Question: I've a trouble to parse JSON object to an html table. Basically my JSON data [EDITED] comes through looking like this:
'''
[
{
'category': 'Automotive (Motor)',
'month':8,
'month_now':'Aug',
'year':2018,
'lists':{
'total':1,
'price':591600
}
},
{
'category': 'Health',
'month_now':'Aug',
'month':8,
'year':2018,
'lists':{
'total':21,
'price':<PHONE>
}
}
]
'''
I want to create a table like this:

I want to add months start from Jan to Des, with null data if every month has no total value.
I have read a lot about the JSON format and my knowledge is very limited and I need help -__-
I was trying, here's my code :
'''
$(document).ready(function () {
var json = [{'category': Automotive (Motor),'month': 8, 'month_now': 'Aug', 'year': 2018, 'lists': {'total': 1, 'price': 591600}}, {'category': Health, 'month_now': 'Aug', 'month': 8, 'year': 2018, 'lists': {'total': 21, 'price': <PHONE>}}];
var tr;
for (var i = 0; i < json.length; i++) {
tr = $('<tr/>');
tr.append("<td>" + json[i].category + "</td>");
tr.append("<td>" + json[i].month + "</td>");
tr.append("<td>" + json[i].lists + "</td>");
$('table').append(tr);
}
});
'''
Here's the html :
'''
<table>
<tr>
<th>Category</th>
<th>Month</th>
<th>Total</th>
</tr>
</table>
'''
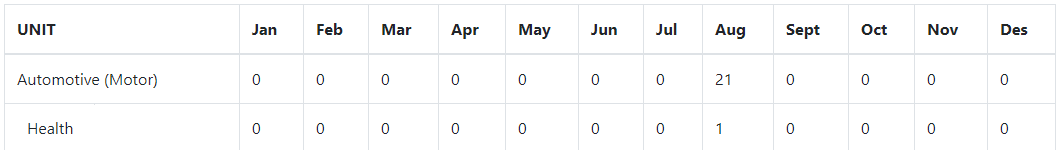
Answer: 1. You need to enclose your categories in quotes.
2. Grab the total property from the lists object
'''
$(document).ready(function() {
var json = [{
'category': 'Automotive (Motor)',
'month': 8,
'month_now': 'Aug',
'year': 2018,
'lists': {
'total': 1,
'price': 591600
}
}, {
'category': 'Health',
'month_now': 'Aug',
'month': 8,
'year': 2018,
'lists': {
'total': 21,
'price': <PHONE>
}
}];
var tr;
for (var i = 0; i < json.length; i++) {
tr = $('<tr/>');
for (var ii = 0; ii < 12; ii++) {
tr.append($('<td>'));
}
tr.find('td:eq(0)').html(json[i].category);
tr.find('td:eq('+json[i].month+')').html(json[i].lists.total);
$('table').append(tr);
}
});
'''
'''
table {
width: 100%;
text-align: left;
}
'''
'''
<script src="https://ajax.googleapis.com/ajax/libs/jquery/2.1.1/jquery.min.js"></script>
<table>
<tr>
<th>Unit</th>
<th>J</th>
<th>F</th>
<th>M</th>
<th>A</th>
<th>M</th>
<th>J</th>
<th>J</th>
<th>A</th>
<th>S</th>
<th>O</th>
<th>N</th>
<th>D</th>
</tr>
</table>
'''